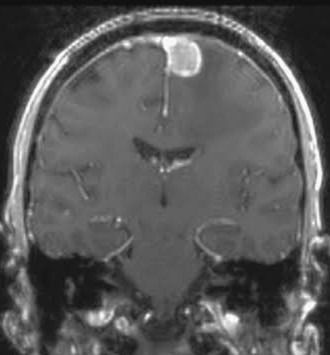
Label: meningioma